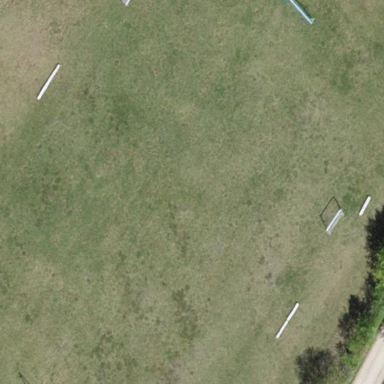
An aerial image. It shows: Soccer pitch with grass surface for leisure land.